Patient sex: F
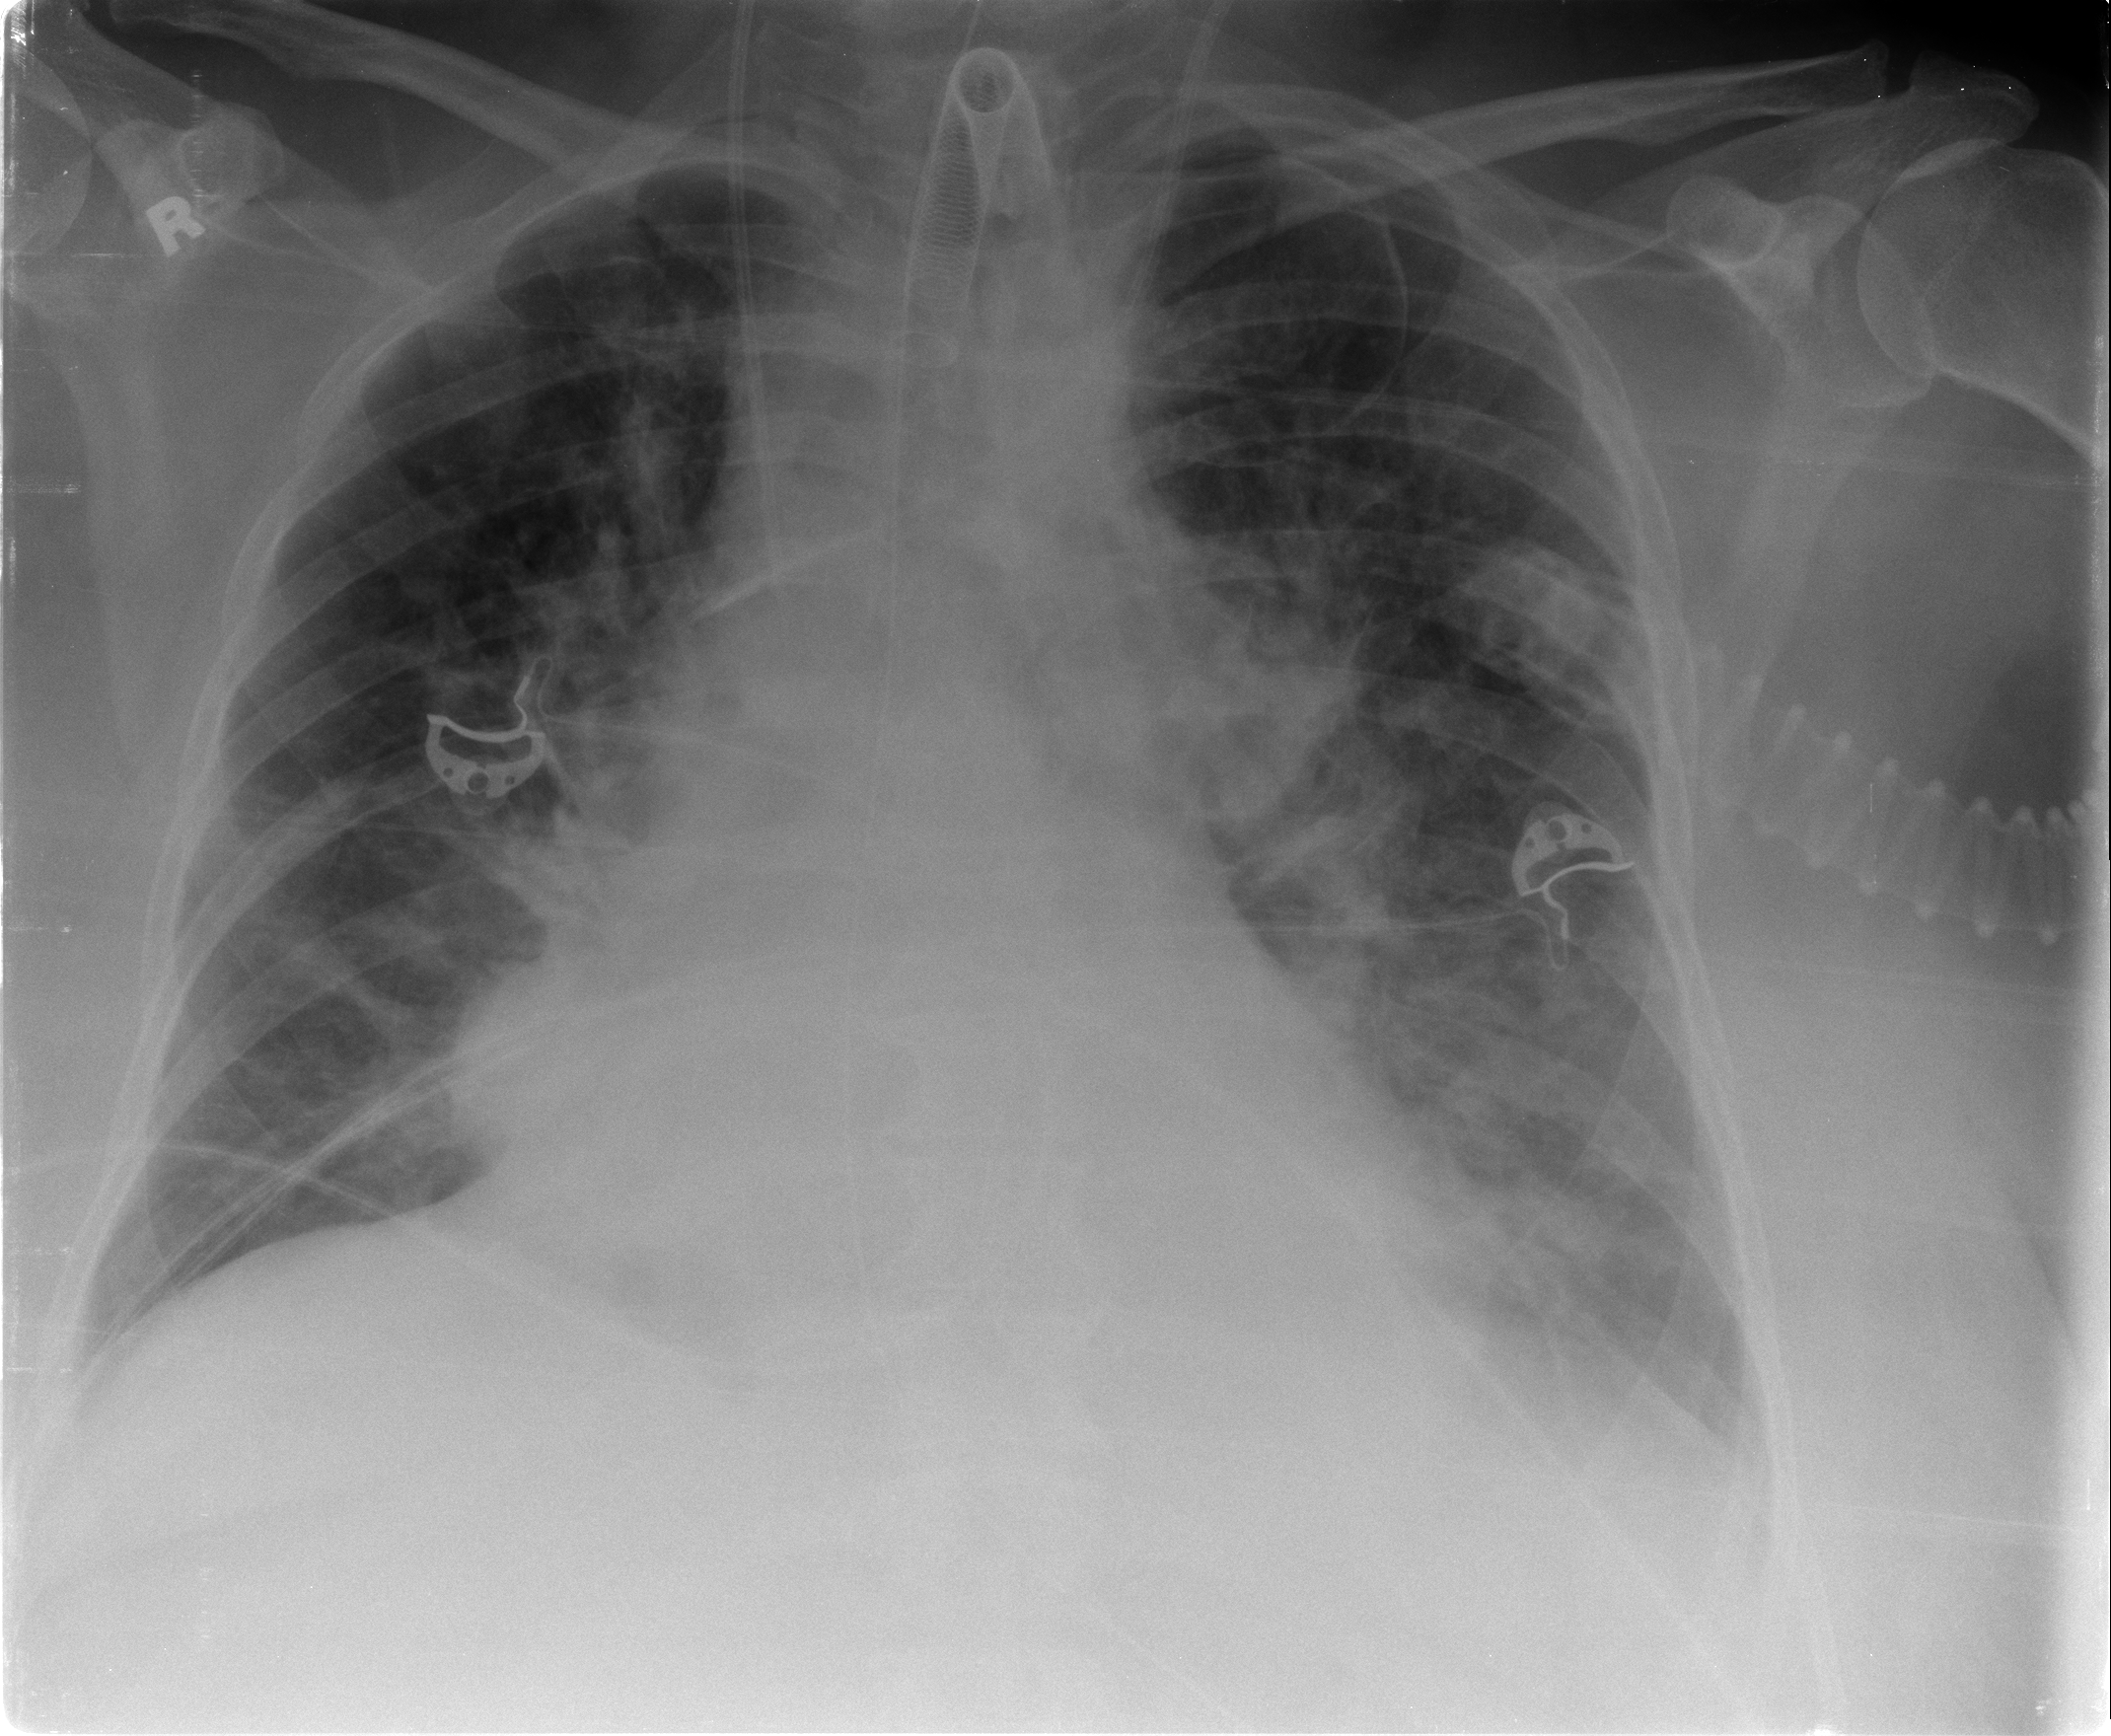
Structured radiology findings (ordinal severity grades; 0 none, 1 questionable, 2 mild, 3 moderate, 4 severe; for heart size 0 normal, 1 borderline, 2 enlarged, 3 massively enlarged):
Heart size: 2
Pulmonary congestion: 2
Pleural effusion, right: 0
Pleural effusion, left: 2
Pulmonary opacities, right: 2
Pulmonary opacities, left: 3
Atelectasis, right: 2
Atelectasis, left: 2